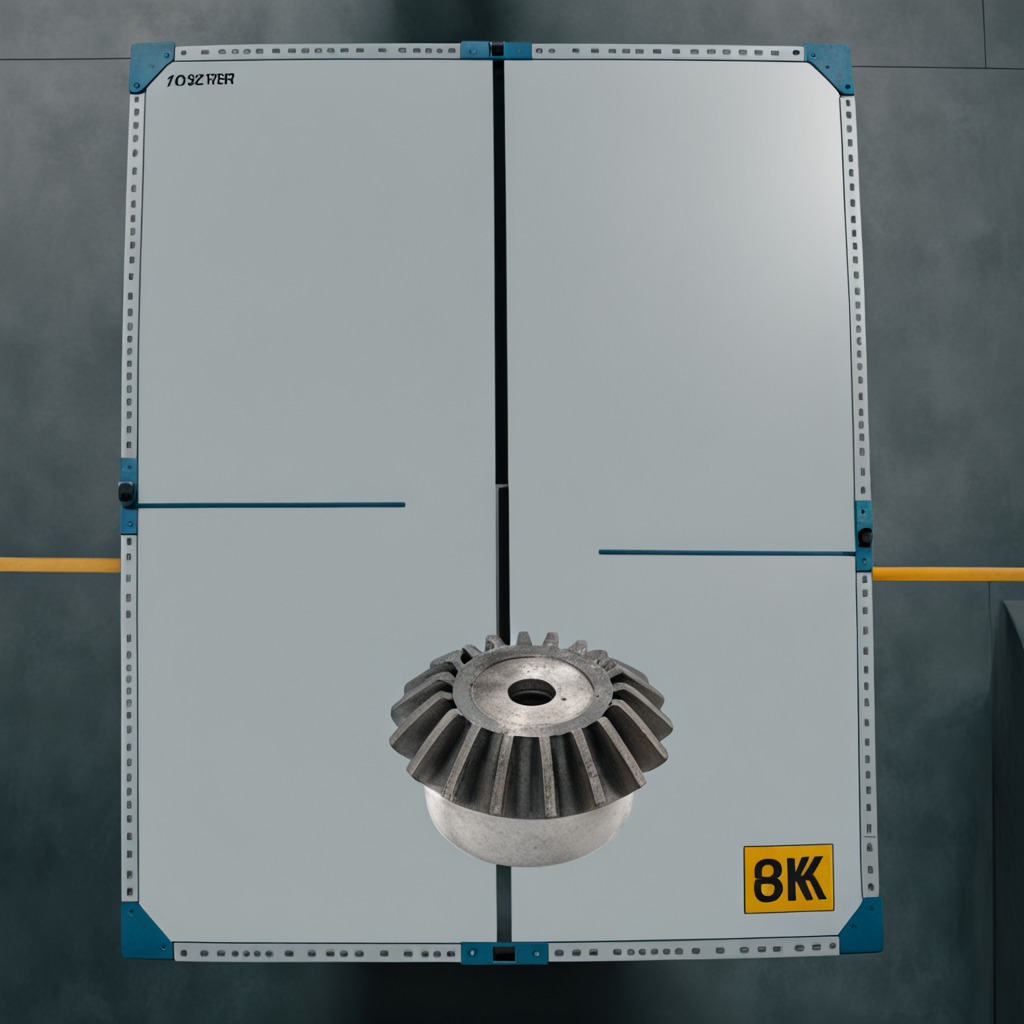
A steel gear with teeth is lying on the toolbox surface in an airplane hangar workshop.